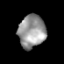
Tissue: prostate
Cell type: Epithelial cells
Senescence score: 0.3601
Nuclear area (px): 871
Mean DAPI intensity: 151.785